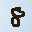
Label: 8